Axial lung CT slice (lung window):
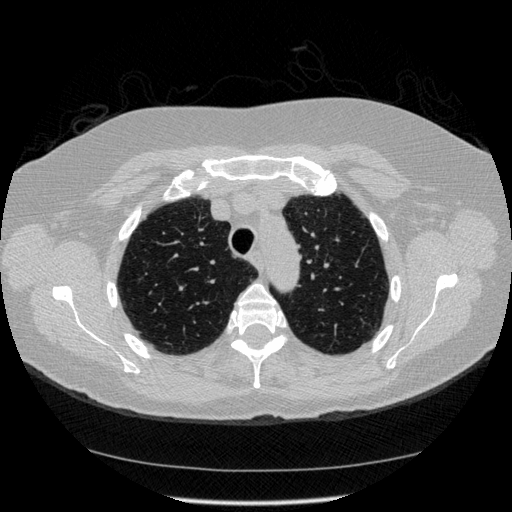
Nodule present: no